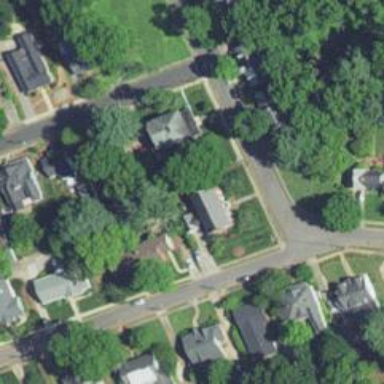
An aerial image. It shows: Neighborhood.